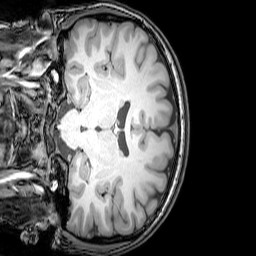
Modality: T1w
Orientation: coronal
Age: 24
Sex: female
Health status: healthy
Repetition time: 0.081 s
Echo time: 0.037 s